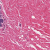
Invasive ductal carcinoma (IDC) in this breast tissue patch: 0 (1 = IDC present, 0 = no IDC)